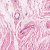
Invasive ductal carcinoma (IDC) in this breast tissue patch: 0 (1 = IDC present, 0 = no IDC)